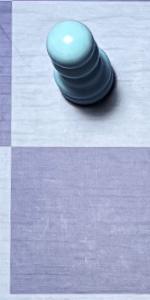
Label: Empty